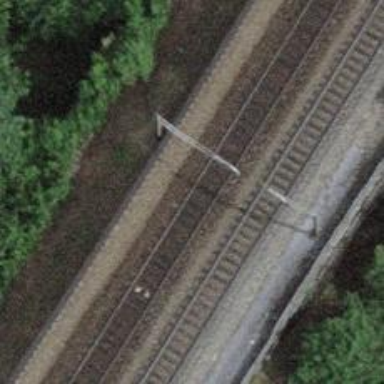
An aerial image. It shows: Railway track with contact line for electrification.